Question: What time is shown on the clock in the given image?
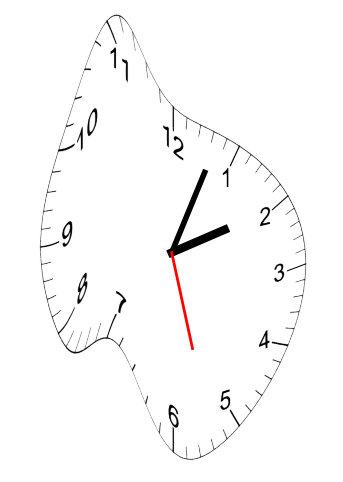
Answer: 02:03:27